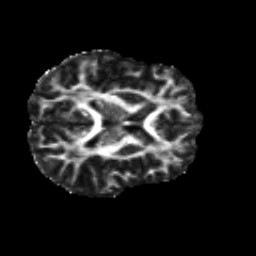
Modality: FA
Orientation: axial
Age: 24
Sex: female
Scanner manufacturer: siemens
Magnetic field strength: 3 T
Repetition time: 8.8 s
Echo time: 0.085 s